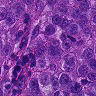
Metastatic tissue present: yes